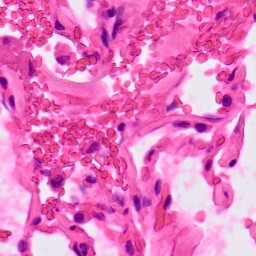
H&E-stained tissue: Lung